Question: ### Note: I am Using jkanban.js plugin for drag and drop that's why I need to get the result in json format
# This is my code
'''
//Declare global empty array
$nodes = [];
$docs = [];
foreach($getStations as $key => $step){
foreach($docs as $key=>$val) {
$docs[] = array(
"id" =>"$val[0]",
"title" => "$val[2]",
"class" => "color$color"
);
}//second foreach
$nodes[] = array(
"id"=>"step_ID",
"title"=>"Some Title",
"class"=>"Some Class",
"item" =>$docs //Pushing the array $docs
);
}//end main foreach
//Display the result
echo json_encode($nodes);
'''
## This is the screenshot of the result
The number inside parenthesis is the total items

## What I want is to get rid of the loop result of array docs inside nodes
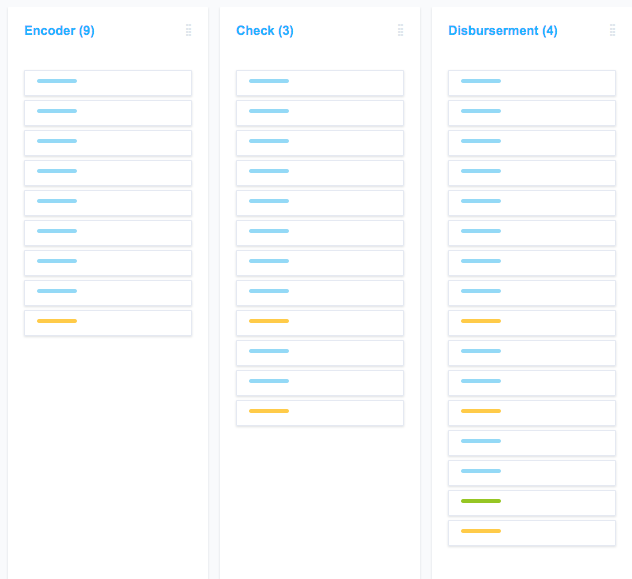
Answer: Declare your variable inside your first loop, if you attempt to push your second loop.
'''
$arr1 = array();
foreach(){
$arr2 = array();
foreach(){
}
}
'''